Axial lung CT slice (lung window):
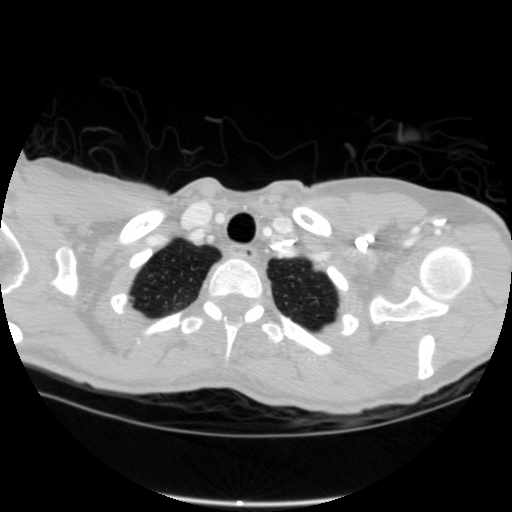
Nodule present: no